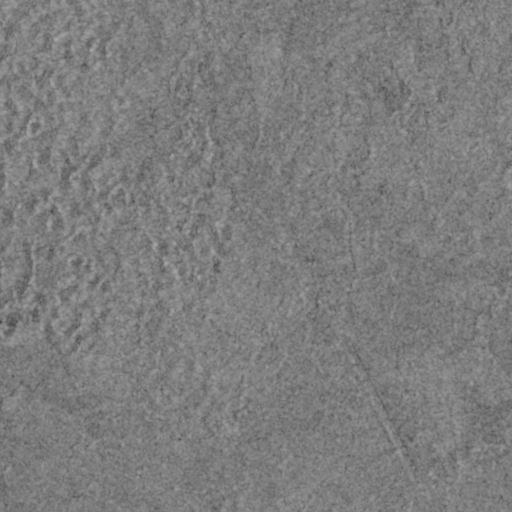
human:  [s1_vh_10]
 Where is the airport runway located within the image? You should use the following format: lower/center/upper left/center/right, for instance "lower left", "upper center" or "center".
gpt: The airport runway is located in the lower right of the image.
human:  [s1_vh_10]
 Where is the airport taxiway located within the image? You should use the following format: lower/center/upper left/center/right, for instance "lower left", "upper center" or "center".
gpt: The airport taxiway is located in the lower right of the image.
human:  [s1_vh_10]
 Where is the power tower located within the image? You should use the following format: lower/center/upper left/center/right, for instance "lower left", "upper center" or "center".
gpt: There is no power tower in the image.

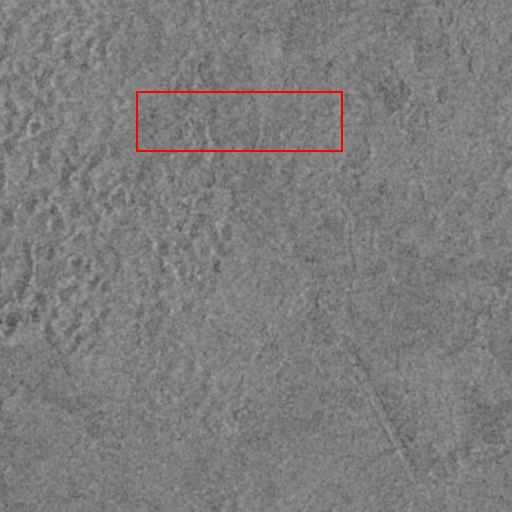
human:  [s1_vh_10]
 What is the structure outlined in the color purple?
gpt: There is no purple outline.
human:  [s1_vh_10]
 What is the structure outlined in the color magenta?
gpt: There is no structure outlined in magenta.